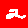
Digit: 2